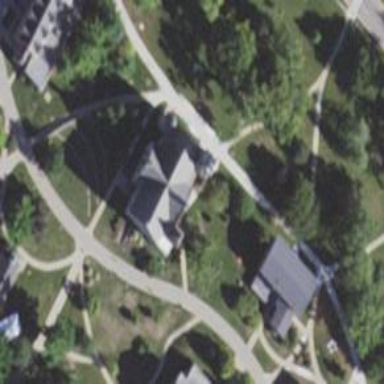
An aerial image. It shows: Footway on campus where Greek groups paint the sidewalk with their symbols.